Question: I have form (Arzyabi_Tamin_Konande_da) that opens in dialog form by this code:
'''
Me.Form.Dirty = False
Dim ASK As Integer
Dim rs As DAO.Recordset
Set rs = Me.RecordsetClone
With rs
.MoveFirst
Do While Not rs.EOF
.Edit
If (!Tahvil_Tmp = True) * (!Az_Tankhah = False) Then
If DLookup("[Saff_Arzyabi_2]", "Arzyabi_Tamin_Konande_sh", _
"val([Cod_Tamin_Konande]) = '" & !Cod_Tamin_Konande & "'") = True Then
DoCmd.OpenForm "Arzyabi_Tamin_Konande_da", acNormal, , "[Cod_Tamin_Konande]=" & !Cod_Tamin_Konande, , acdialog
End If
.Update
.MoveNext
Loop
end with
'''
but when the form gets open I cant change records, all the record get locked
other wise if I open the form in acWindowNormal mode every thing is right

I try to create another query for the loop I use but it's not working.
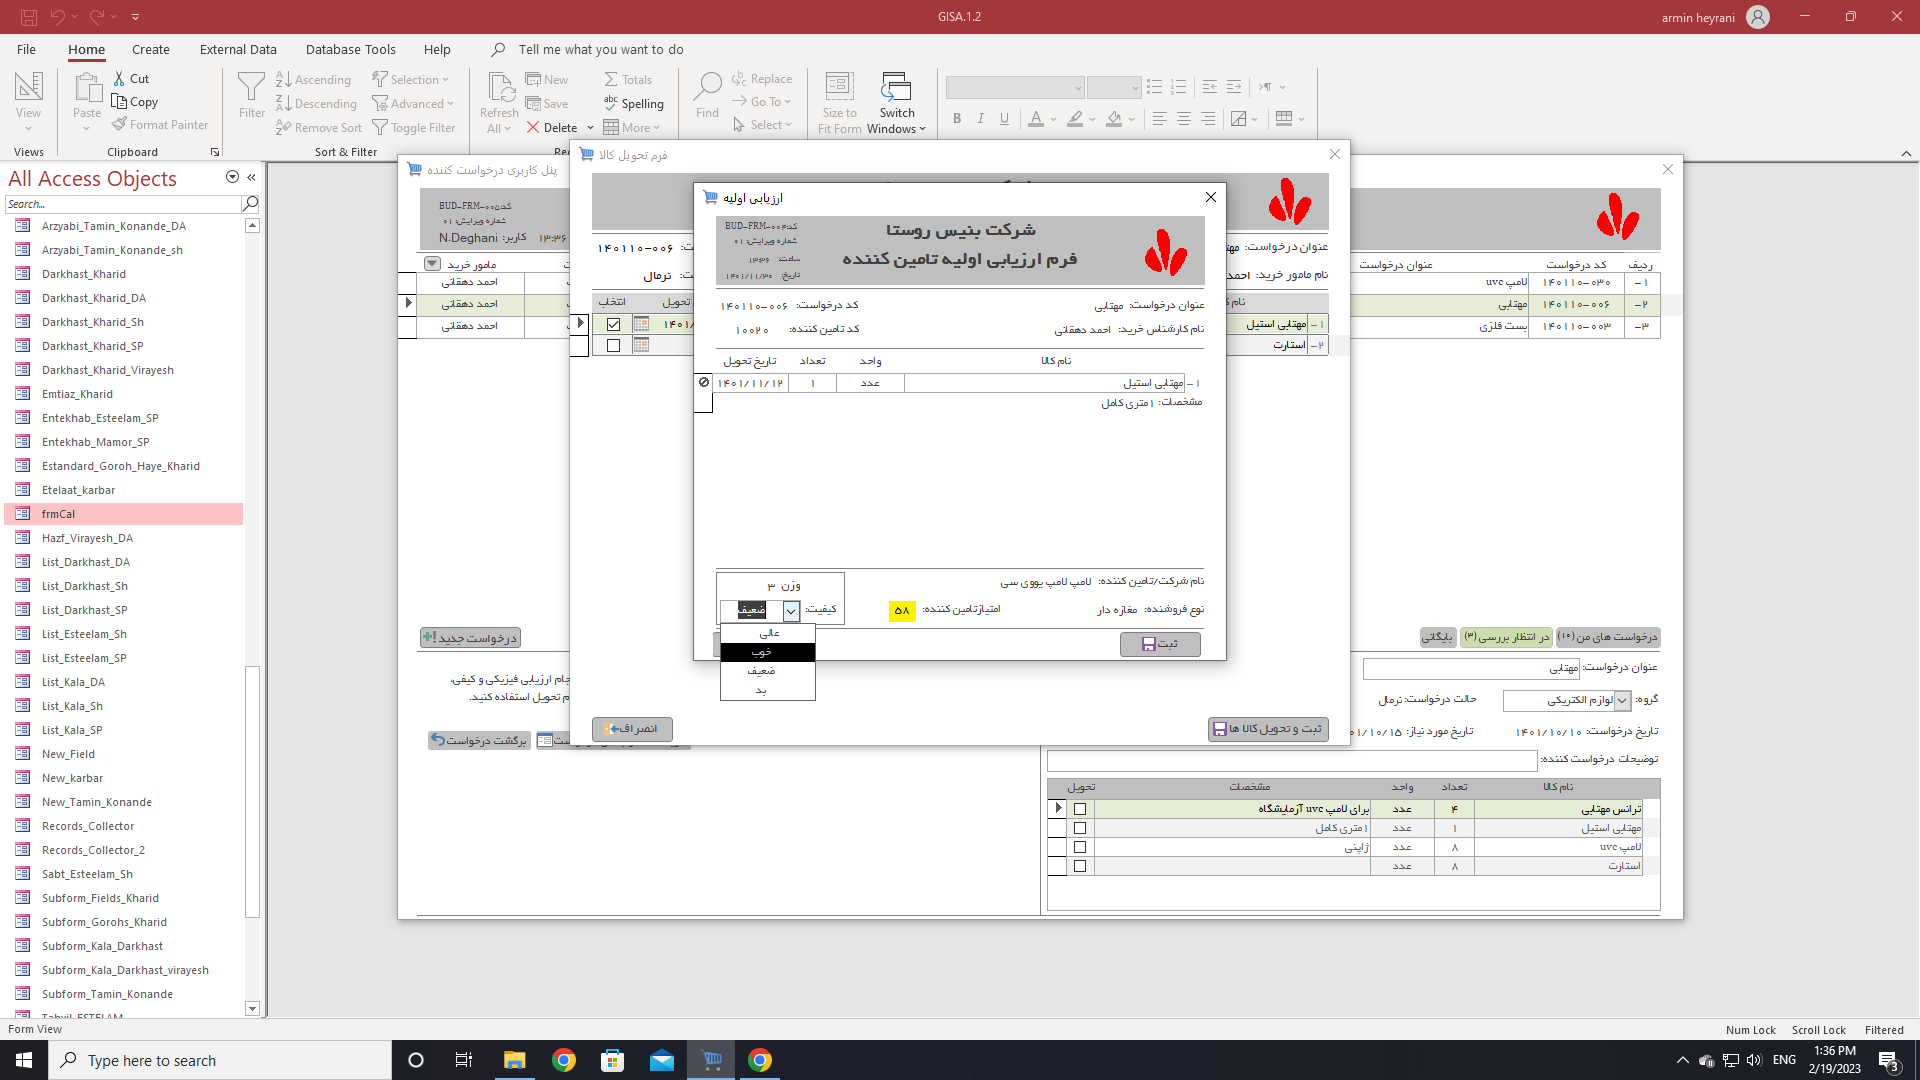
Answer: But why are you using a edit command in the loop that opens that form?
You have this:
'''
With rs
.MoveFirst
Do While Not rs.EOF
.Edit <------ WHY? This does nothing?????? explain!!!
If (!Tahvil_Tmp = True) * (!Az_Tankhah = False) Then
If DLookup("[Saff_Arzyabi_2]", "Arzyabi_Tamin_Konande_sh", _
"val([Cod_Tamin_Konande]) = '" & !Cod_Tamin_Konande & "'") = True Then
DoCmd.OpenForm "Arzyabi_Tamin_Konande_da", acNormal, , "[Cod_Tamin_Konande]=" & !Cod_Tamin_Konande, , acDialog
End If
.Update
.MoveNext
Loop
End With
'''
So, what does that .Edit command do? All it REALLY does is wind up locking the reocrd, but then that does ZERO value, does nothing of value, and you don't do any edits??? So, why? What is the reason for that .edit command? (except to lock the reocrd!!!).
Remove that edit command, you are launching some form, and that form should be able to do whatever it likes to do!!!!
A wild good guess in the dark??
That code should be this:
'''
With rs
.MoveFirst
Do While Not rs.EOF
If (!Tahvil_Tmp = True) * (!Az_Tankhah = False) Then
If DLookup("[Saff_Arzyabi_2]", "Arzyabi_Tamin_Konande_sh", _
"val([Cod_Tamin_Konande]) = '" & !Cod_Tamin_Konande & "'") = True Then
DoCmd.OpenForm "Arzyabi_Tamin_Konande_da", acNormal, , "[Cod_Tamin_Konande]=" & !Cod_Tamin_Konande, , acDialog
End If
.MoveNext
Loop
End With
me.Refresh <---- show any update dated in our form after dialog
prompts are done.
'''